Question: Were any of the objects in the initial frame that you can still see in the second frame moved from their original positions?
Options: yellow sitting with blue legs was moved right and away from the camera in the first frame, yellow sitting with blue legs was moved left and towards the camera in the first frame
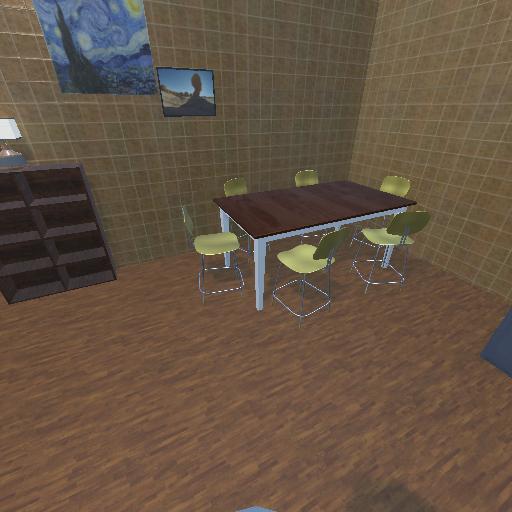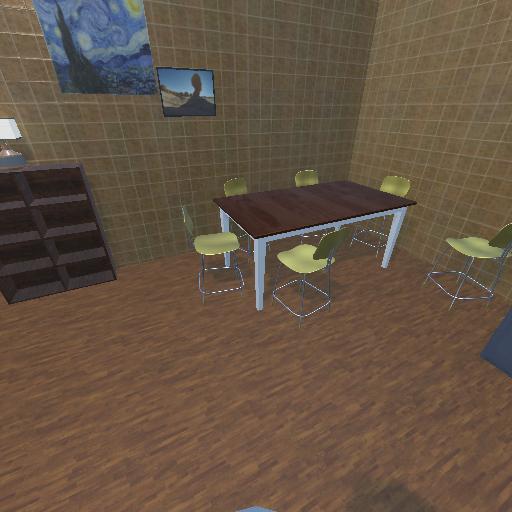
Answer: yellow sitting with blue legs was moved right and away from the camera in the first frame